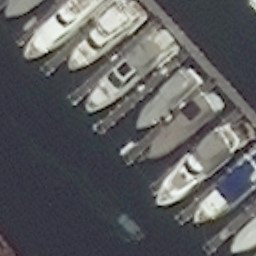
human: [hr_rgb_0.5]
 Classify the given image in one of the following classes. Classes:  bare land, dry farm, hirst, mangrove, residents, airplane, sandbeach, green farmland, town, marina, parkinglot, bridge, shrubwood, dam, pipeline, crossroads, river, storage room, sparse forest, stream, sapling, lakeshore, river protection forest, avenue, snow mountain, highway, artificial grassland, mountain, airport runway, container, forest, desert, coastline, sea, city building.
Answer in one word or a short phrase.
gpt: marina